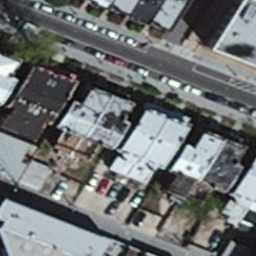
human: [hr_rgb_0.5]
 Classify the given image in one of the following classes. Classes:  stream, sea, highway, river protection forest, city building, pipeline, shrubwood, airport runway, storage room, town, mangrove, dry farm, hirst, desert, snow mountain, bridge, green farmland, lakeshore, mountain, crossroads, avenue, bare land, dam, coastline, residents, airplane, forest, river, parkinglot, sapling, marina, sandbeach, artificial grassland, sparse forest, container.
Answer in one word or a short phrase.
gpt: city building